Field crop: tomato
Growth stage: 1
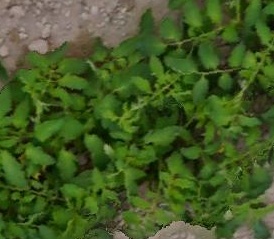
Species: tomato